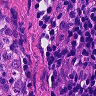
Metastatic tissue present: no